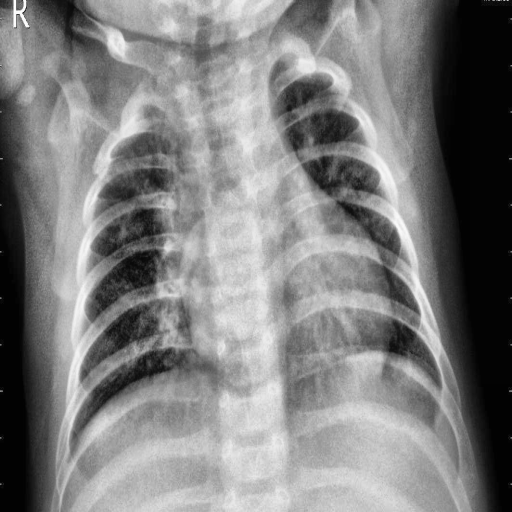
Finding: PNEUMONIA